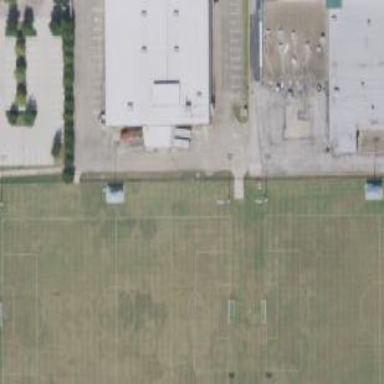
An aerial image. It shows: Soccer pitch designated for leisure and sports activities.